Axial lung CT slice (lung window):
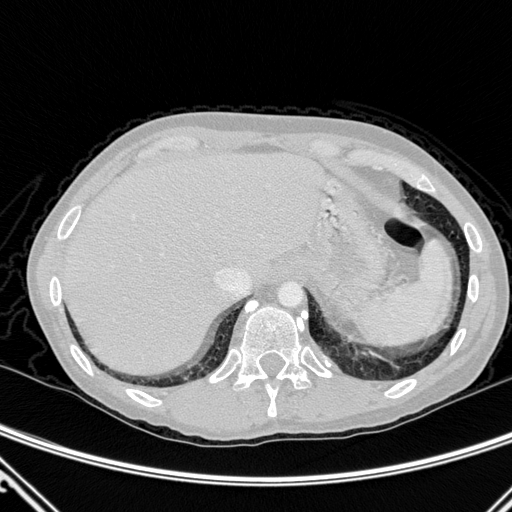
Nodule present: no